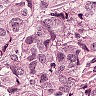
Metastatic tissue present: yes